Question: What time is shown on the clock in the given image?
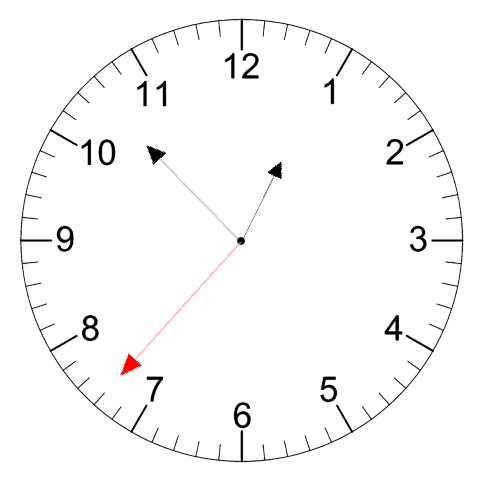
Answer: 12:52:37